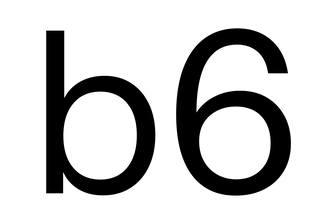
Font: InstrumentSans_Regular